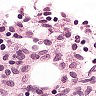
Metastatic tissue present: no